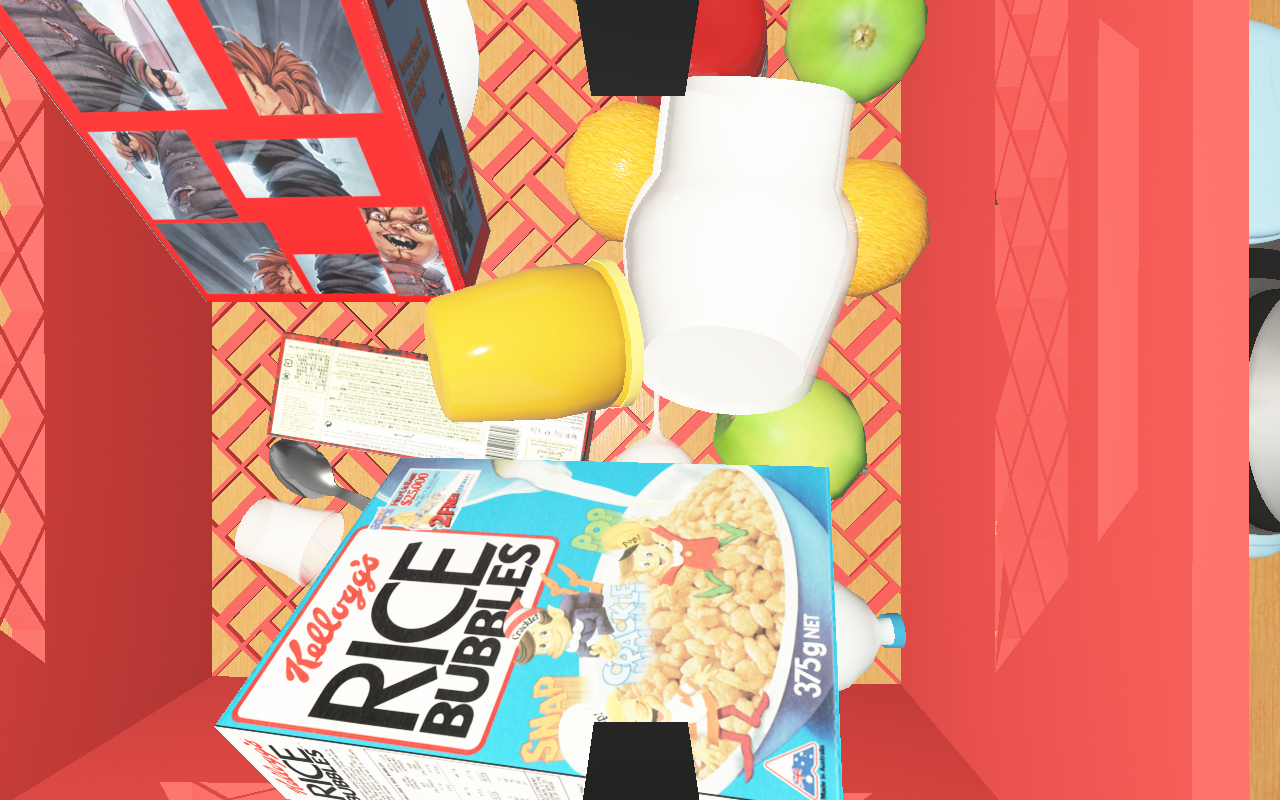
Objects in the scene:
carafe
water bottle
apple
apple
orange
orange
glass
jam jar
cereal box
cereal box
biscuit box